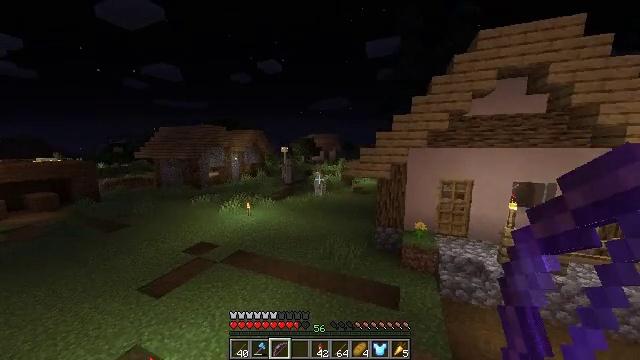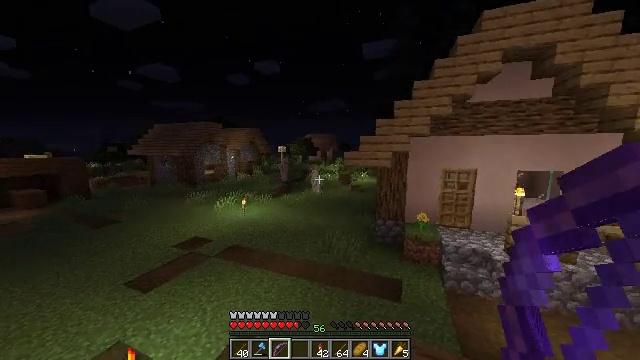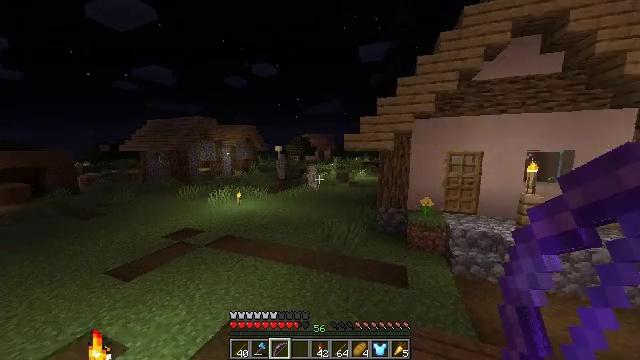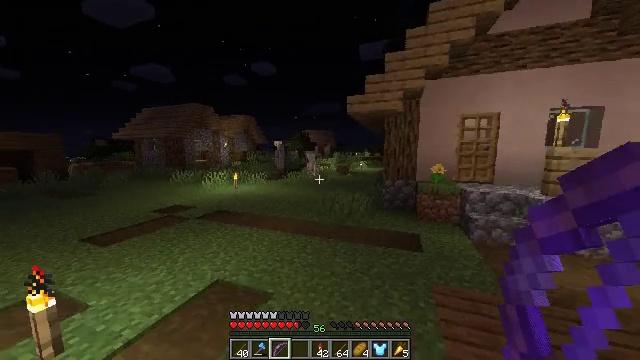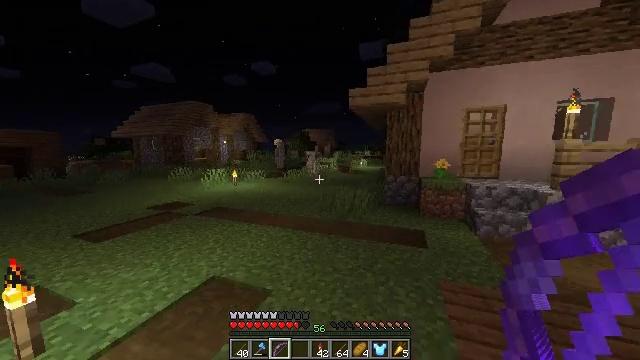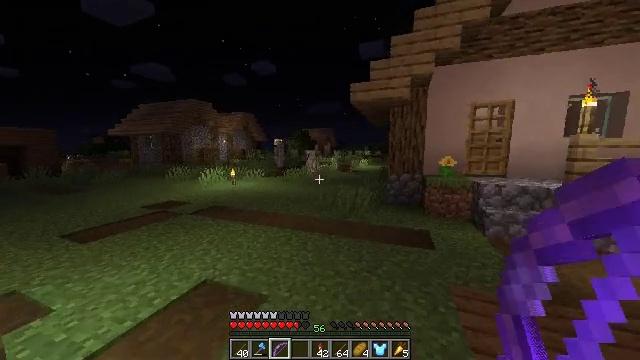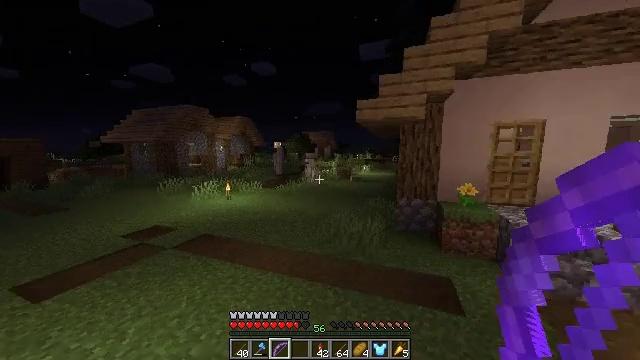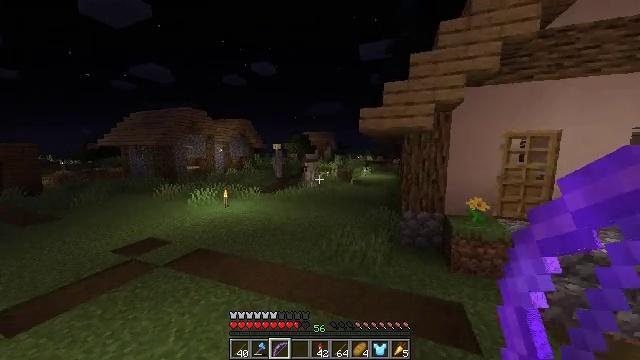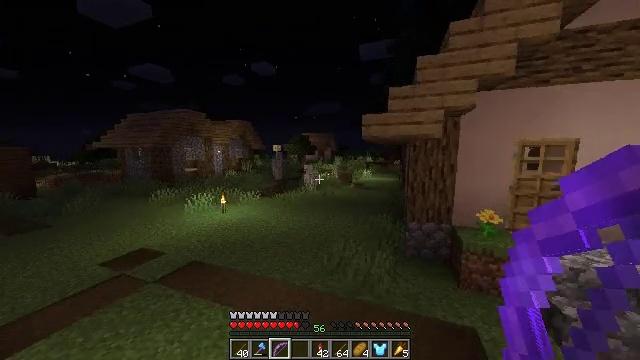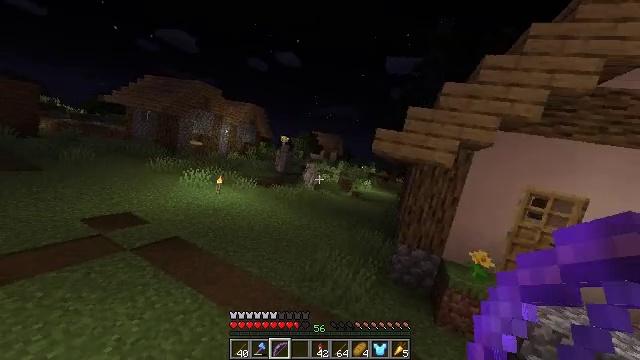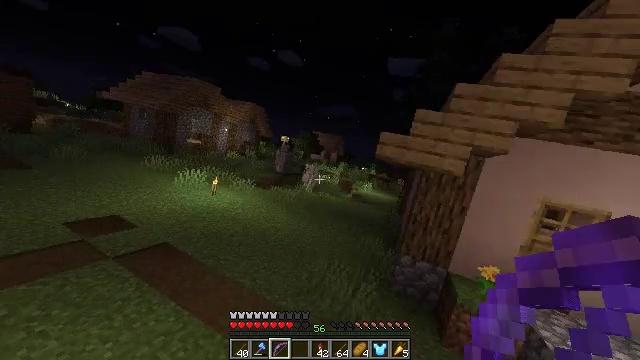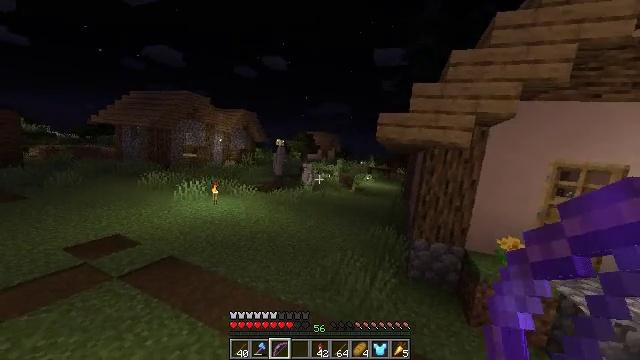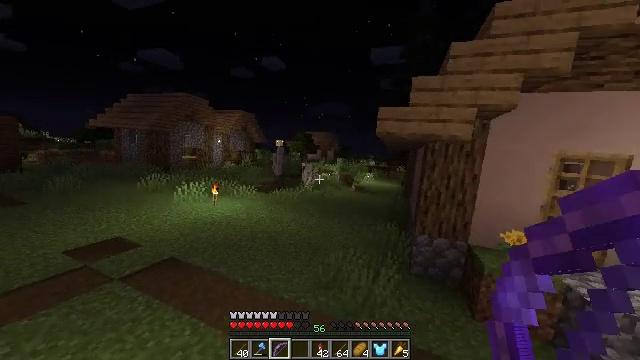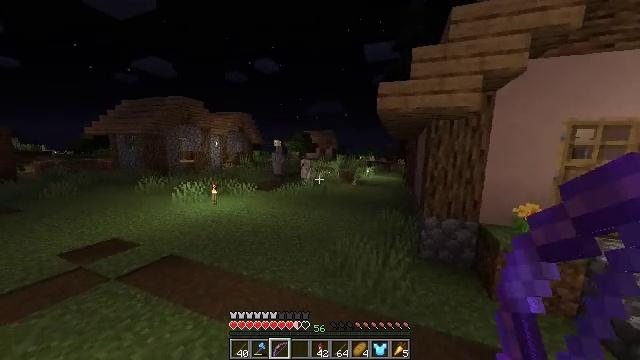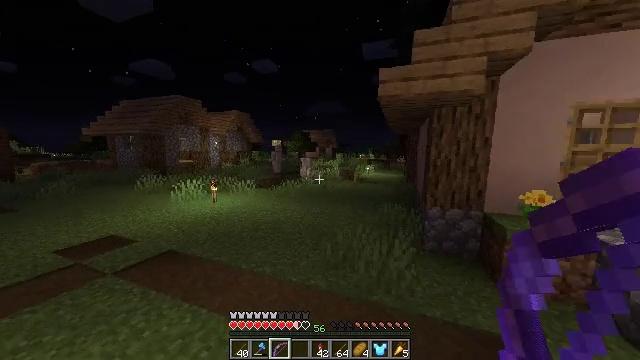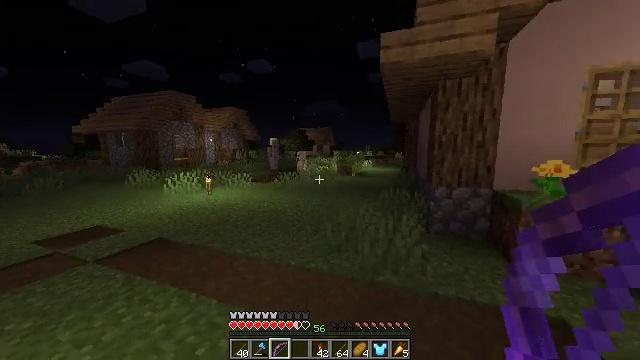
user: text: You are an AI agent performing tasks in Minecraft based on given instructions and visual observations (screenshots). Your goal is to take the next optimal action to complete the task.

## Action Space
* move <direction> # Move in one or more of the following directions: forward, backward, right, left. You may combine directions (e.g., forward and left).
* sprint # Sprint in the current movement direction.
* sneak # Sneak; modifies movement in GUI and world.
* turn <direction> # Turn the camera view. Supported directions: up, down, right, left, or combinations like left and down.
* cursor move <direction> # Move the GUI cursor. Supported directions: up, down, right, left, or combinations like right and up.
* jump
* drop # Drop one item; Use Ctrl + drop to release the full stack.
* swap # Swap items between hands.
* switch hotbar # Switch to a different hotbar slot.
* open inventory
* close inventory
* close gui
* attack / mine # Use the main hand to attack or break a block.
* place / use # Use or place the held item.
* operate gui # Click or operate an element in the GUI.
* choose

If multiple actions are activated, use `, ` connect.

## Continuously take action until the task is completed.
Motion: motion action
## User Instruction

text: Gather the shulker box for storage.
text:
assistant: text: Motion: move forward, sprint, jump
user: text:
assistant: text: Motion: move forward, sprint, jump
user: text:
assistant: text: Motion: move forward, sprint, jump
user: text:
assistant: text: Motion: move forward, sprint, jump
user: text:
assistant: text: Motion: move forward, sprint, jump
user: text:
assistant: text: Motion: move forward, sprint, jump
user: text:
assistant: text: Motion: move forward, sprint, jump
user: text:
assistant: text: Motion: move forward, sprint, jump
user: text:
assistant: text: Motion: move forward, sprint, jump
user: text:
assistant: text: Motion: move forward, sprint, jump
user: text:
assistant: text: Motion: move forward, sprint, jump
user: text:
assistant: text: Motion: move forward, sprint, jump
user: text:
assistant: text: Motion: move forward, sprint, jump
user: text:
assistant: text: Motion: move forward, sprint, jump
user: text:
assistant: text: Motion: move forward, sprint, jump
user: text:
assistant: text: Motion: move forward, sprint, turn right, jump
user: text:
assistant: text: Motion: move forward, sprint, turn right, jump
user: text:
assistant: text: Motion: move forward, sprint, jump
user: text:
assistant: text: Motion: move forward, sprint, turn right, jump
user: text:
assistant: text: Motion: move forward, sprint, jump
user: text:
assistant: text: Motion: move forward, sprint, jump
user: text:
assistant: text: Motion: move forward, sprint, turn right, jump
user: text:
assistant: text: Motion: move forward, sprint, jump
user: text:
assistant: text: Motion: move forward, sprint, jump
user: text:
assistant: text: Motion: move forward, sprint, turn right, jump
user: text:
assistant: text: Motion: move forward, sprint, turn right, jump
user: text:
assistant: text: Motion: move forward, sprint, jump
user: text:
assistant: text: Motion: move forward, sprint, jump
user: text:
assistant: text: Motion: move forward, sprint, jump
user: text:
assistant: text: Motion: move forward, sprint, jump